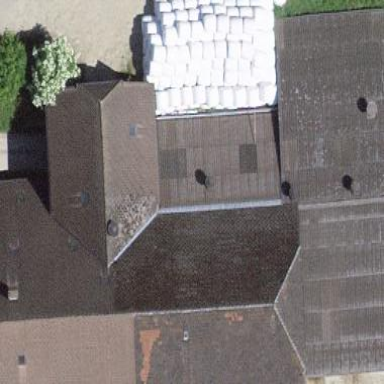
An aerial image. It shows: Farm building.